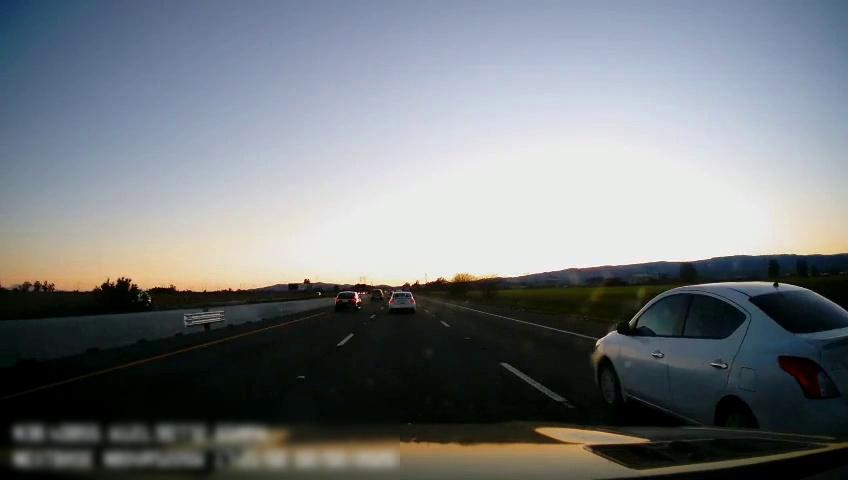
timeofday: Day
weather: Sunny
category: Drivable Space
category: Vehicles | Car
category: Vehicles | Car
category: Vehicles | Car
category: Vehicles | SUV
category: Vehicles | Car
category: Lanes | Current Lane
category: Lanes | Current Lane
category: Lanes | Alternate Lane
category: Lanes | Alternate Lane